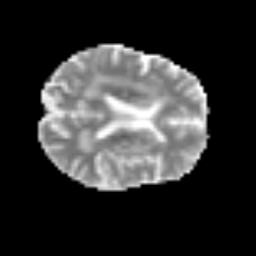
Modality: MD
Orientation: axial
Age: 62
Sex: female
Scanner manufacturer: siemens
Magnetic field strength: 3 T
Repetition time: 3.2 s
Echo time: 0.081 s